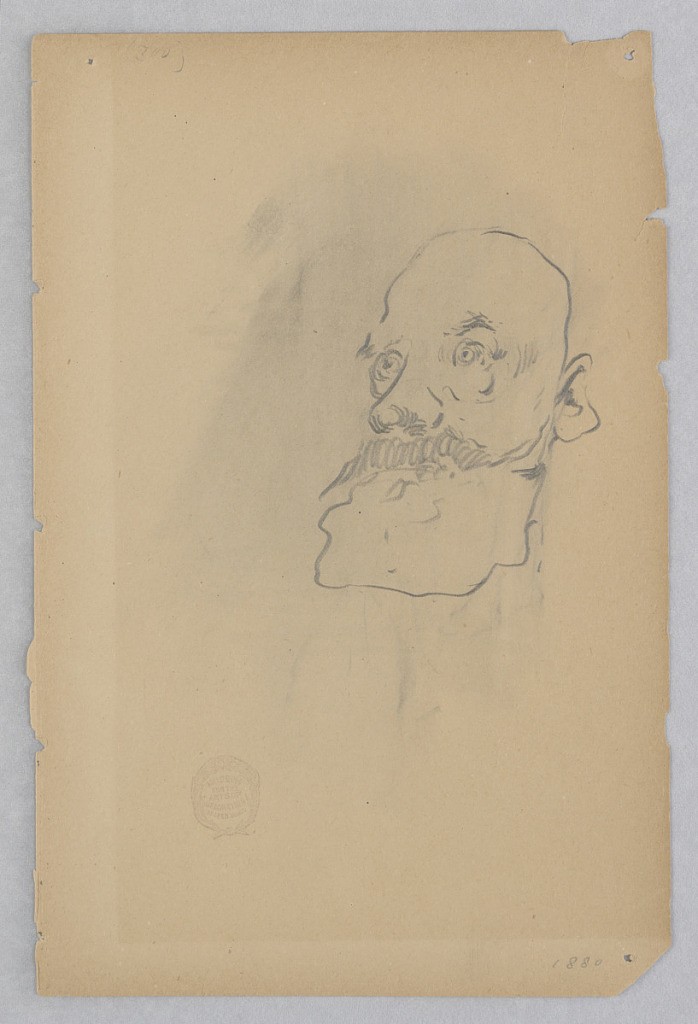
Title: Caricature
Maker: Robert Frederick Blum, American, 1857–1903
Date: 1880
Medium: Graphite on wove paper
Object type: Drawing
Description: Sketch of a male figure.